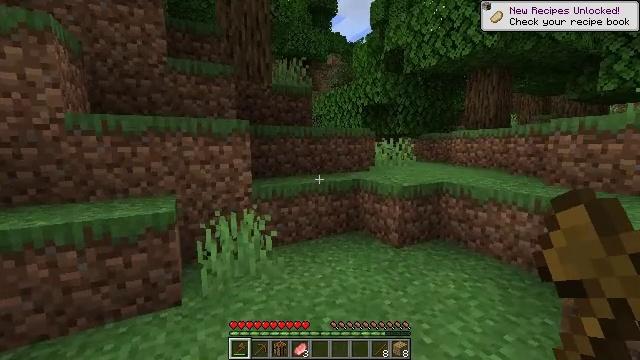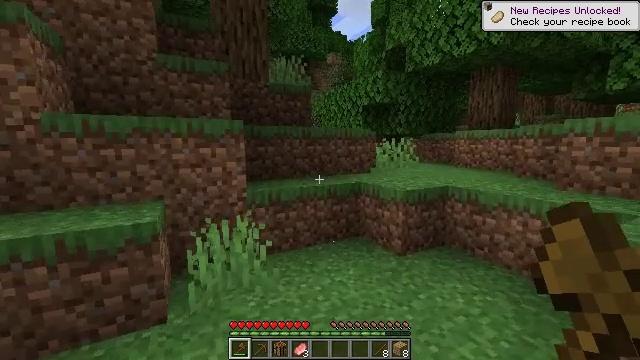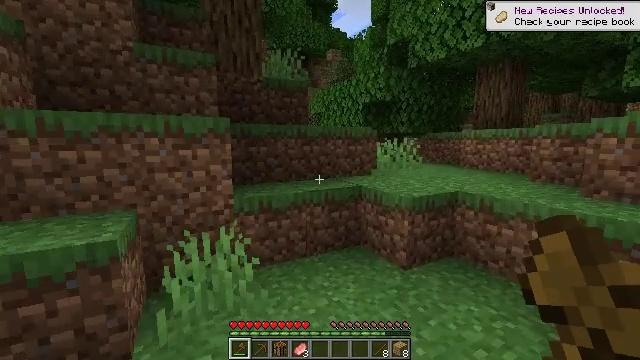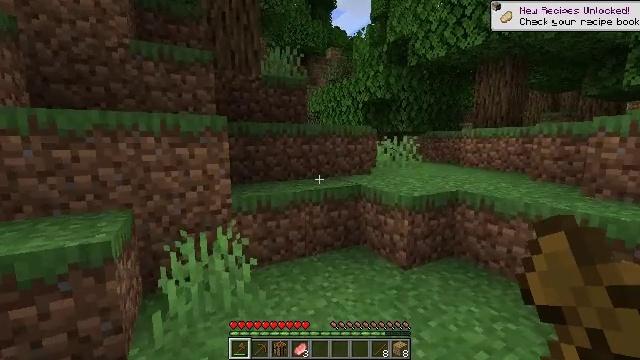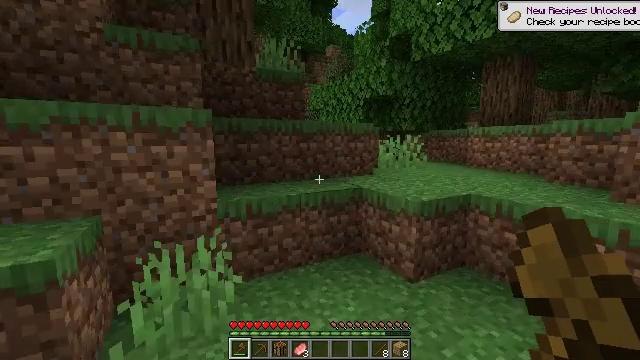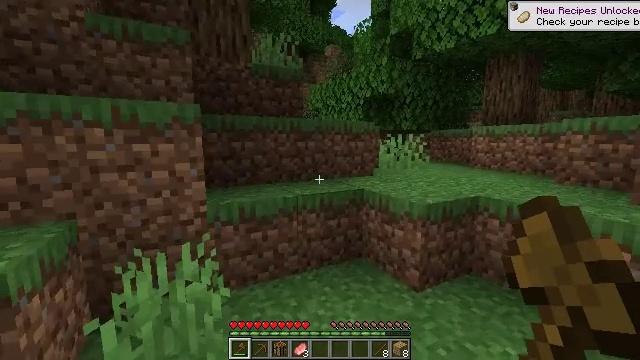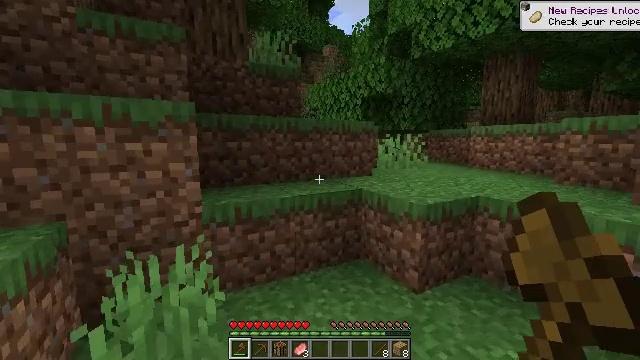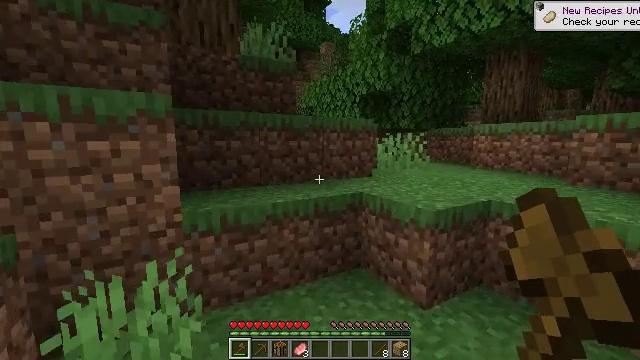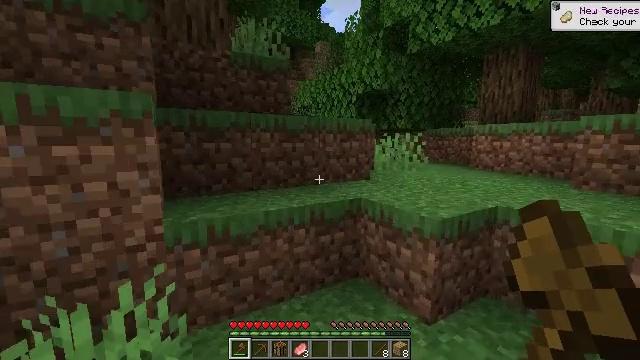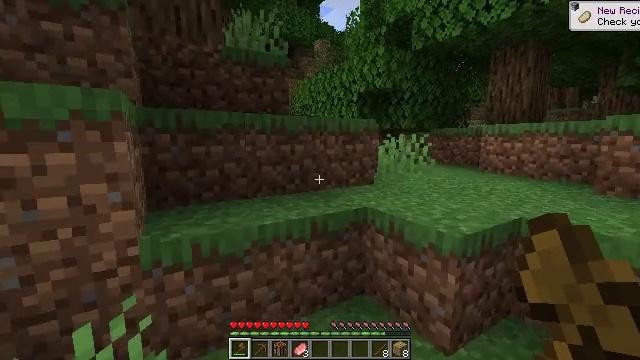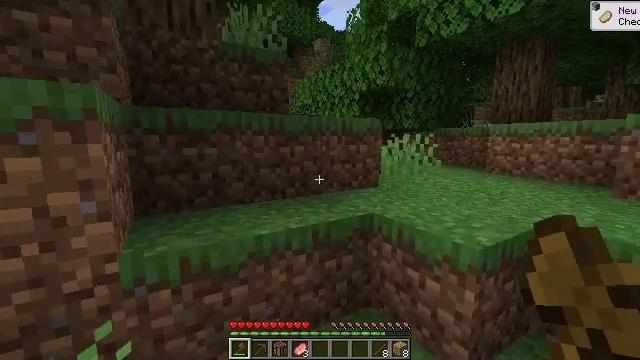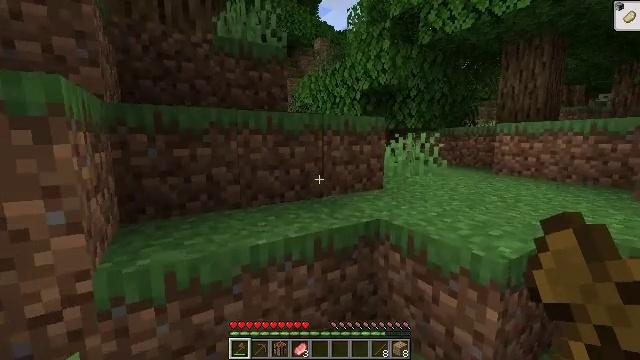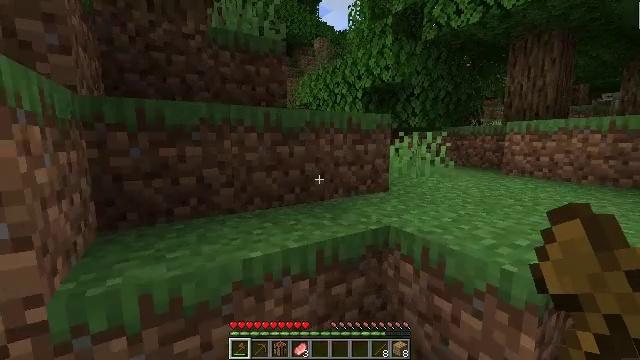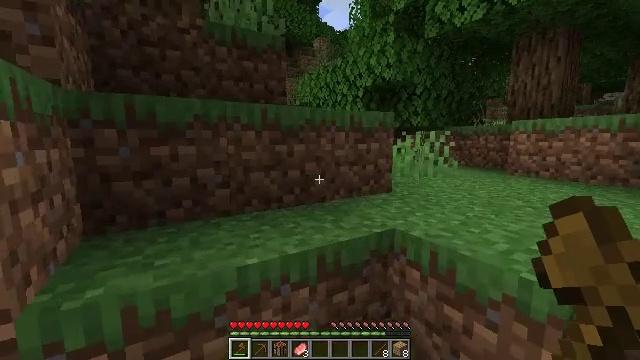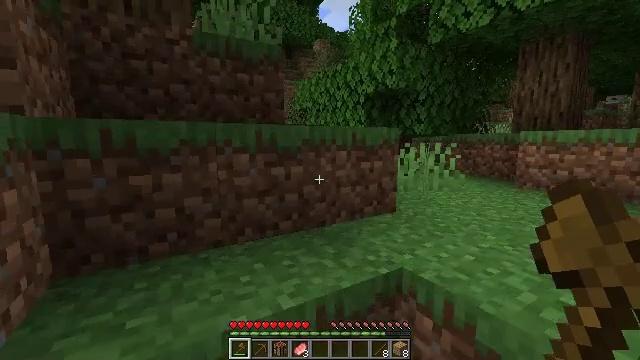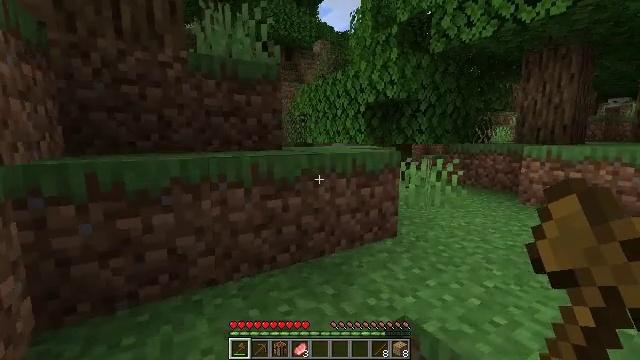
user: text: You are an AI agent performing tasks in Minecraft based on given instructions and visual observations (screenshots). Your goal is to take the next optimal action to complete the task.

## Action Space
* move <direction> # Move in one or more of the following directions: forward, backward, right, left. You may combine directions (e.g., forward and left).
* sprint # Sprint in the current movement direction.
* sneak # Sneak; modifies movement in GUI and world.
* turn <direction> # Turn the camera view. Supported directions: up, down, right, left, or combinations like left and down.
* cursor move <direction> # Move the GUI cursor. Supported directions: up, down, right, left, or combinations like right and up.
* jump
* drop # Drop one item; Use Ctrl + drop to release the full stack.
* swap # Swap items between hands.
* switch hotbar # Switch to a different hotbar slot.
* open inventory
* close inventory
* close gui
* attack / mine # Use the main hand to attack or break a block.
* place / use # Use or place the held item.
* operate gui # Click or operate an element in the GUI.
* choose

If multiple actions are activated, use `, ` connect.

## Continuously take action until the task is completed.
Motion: motion action
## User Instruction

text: Mine the poppy flower.
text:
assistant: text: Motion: move forward
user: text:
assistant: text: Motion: move forward
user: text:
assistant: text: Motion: move forward
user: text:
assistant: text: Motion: move forward
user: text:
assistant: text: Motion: move forward
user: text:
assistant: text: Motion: move forward
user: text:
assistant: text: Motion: move forward
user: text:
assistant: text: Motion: move forward, turn right
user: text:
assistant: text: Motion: move forward
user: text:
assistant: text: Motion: move forward
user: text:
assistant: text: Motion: move forward
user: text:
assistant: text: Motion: move forward
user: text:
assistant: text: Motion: move forward
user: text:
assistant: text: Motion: move forward, jump
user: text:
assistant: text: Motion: move forward, jump
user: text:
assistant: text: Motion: move forward, jump
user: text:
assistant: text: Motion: move forward, jump
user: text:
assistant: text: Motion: move forward
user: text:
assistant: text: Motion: move forward
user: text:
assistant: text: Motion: move forward
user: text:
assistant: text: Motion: move forward
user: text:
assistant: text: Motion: move forward
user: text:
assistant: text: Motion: move forward
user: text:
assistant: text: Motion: move forward, jump
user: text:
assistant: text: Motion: move forward, jump
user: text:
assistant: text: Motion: move forward, jump
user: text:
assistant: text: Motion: move forward, jump
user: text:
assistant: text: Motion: move forward
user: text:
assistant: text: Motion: move forward, turn left
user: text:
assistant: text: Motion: move forward, turn left